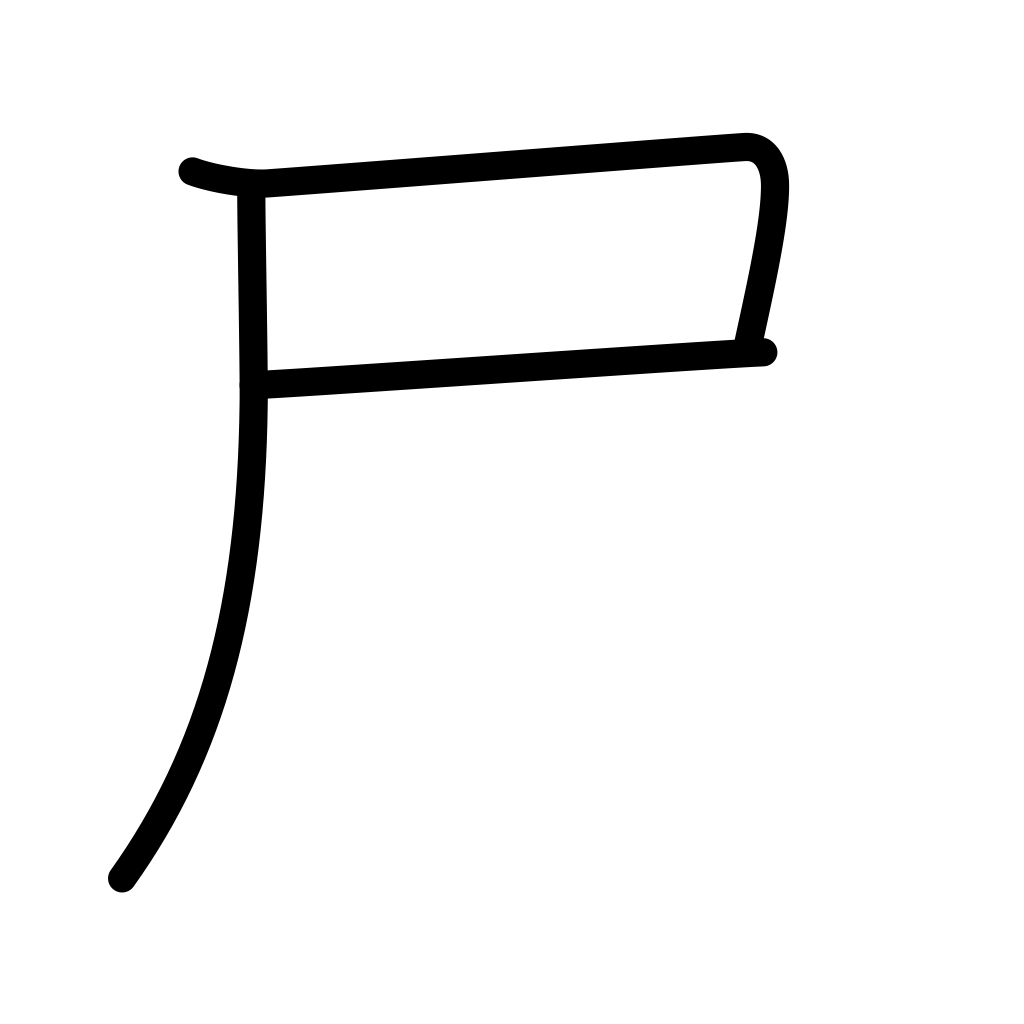
Meaning: corpse, remains